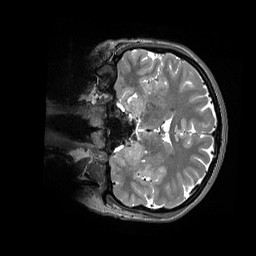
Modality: T2w
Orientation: coronal
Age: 23
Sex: female
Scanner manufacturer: siemens
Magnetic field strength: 3 T
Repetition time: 3.2 s
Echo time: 0.408 s